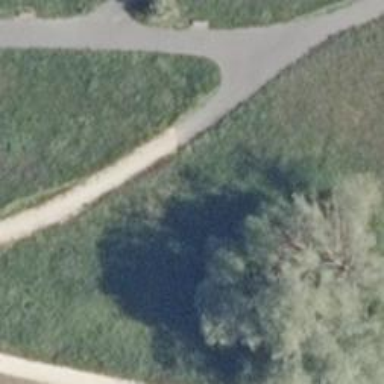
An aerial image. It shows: Compacted footway.